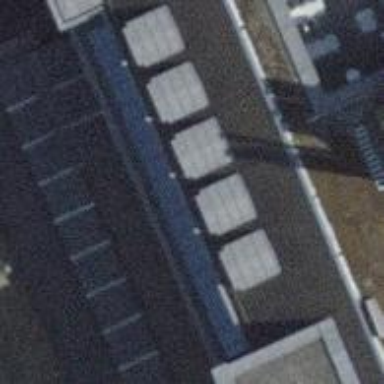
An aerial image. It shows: Solar photovoltaic panel generator.